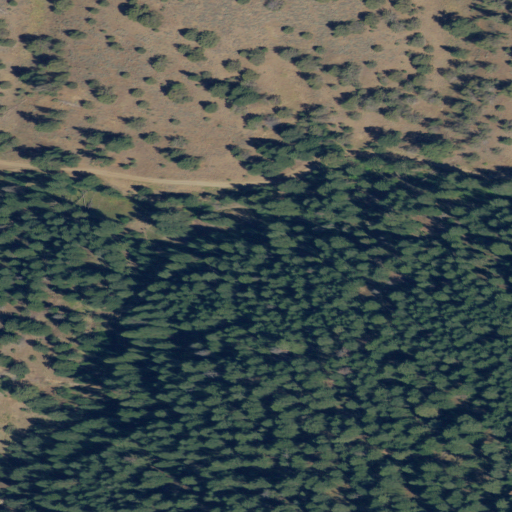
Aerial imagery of valley in Oregon named Rainbow Gulch containing evergreen forest and shrub